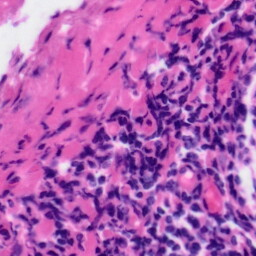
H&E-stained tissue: Tonsil